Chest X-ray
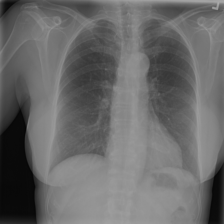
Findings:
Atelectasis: negative
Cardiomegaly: negative
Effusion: negative
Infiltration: positive
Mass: negative
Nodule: negative
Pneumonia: negative
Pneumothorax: negative
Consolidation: negative
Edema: negative
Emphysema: negative
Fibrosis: negative
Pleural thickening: negative
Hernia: negative